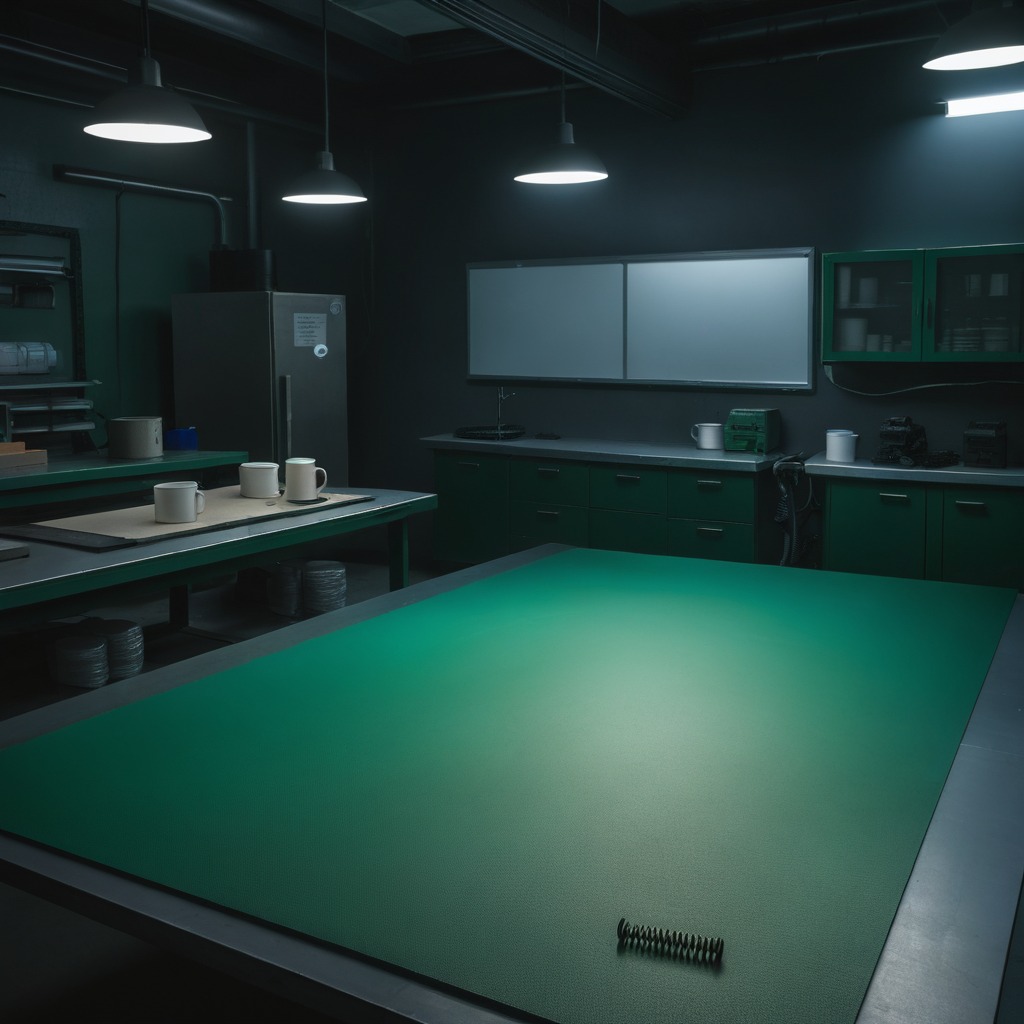
A coiled metal spring lies on the granite tabletop.